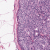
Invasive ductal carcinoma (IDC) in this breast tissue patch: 0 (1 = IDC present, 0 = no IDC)